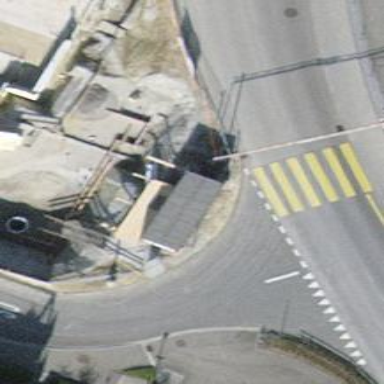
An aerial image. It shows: Playground structure.